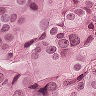
Metastatic tissue present: yes